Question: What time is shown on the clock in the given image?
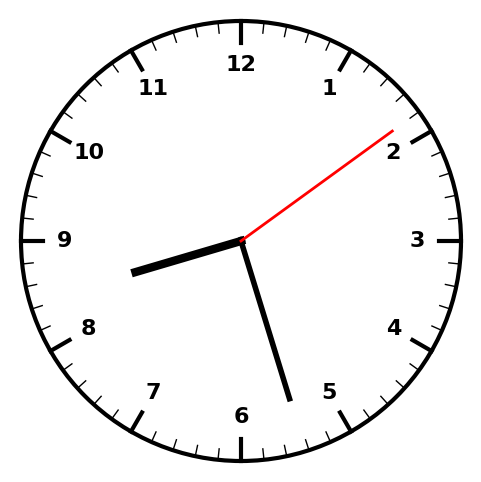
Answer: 08:27:09